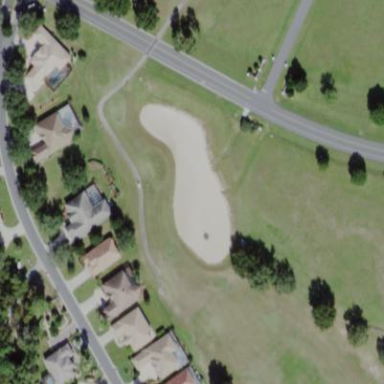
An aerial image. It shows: Golf bunker filled with natural sand.